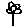
Label: flower